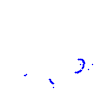
Particle: pion